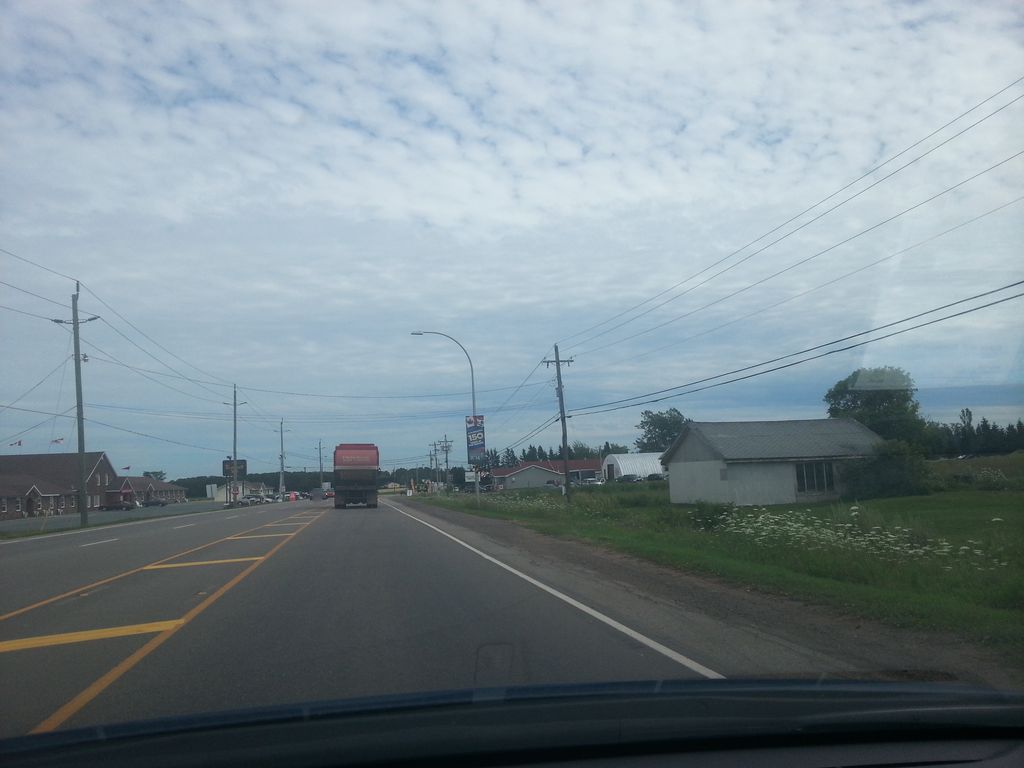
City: charlottetown